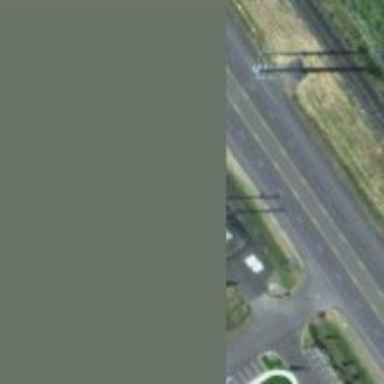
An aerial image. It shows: Power pole.